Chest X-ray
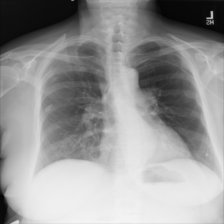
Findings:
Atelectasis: negative
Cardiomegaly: negative
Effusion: negative
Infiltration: negative
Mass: negative
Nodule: positive
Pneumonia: negative
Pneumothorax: negative
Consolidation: negative
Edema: negative
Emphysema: negative
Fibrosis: negative
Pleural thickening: negative
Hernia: negative